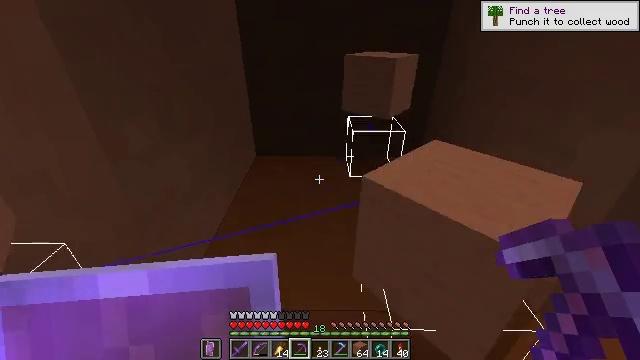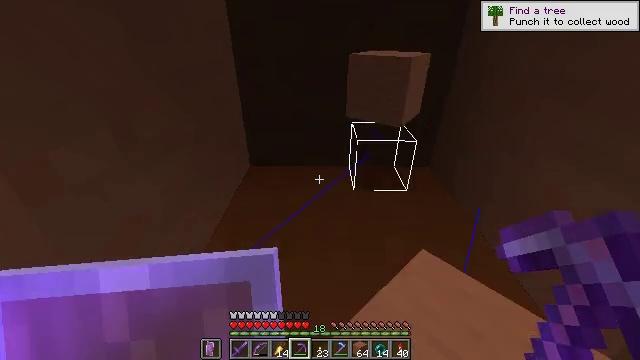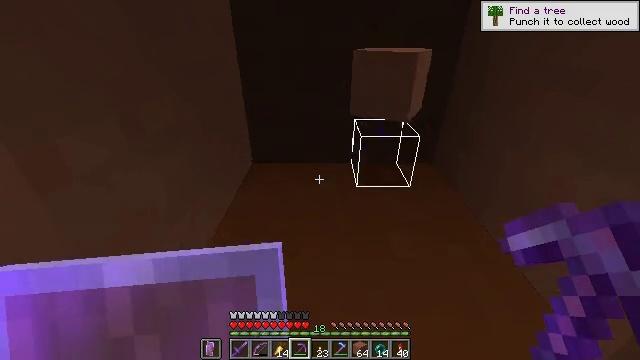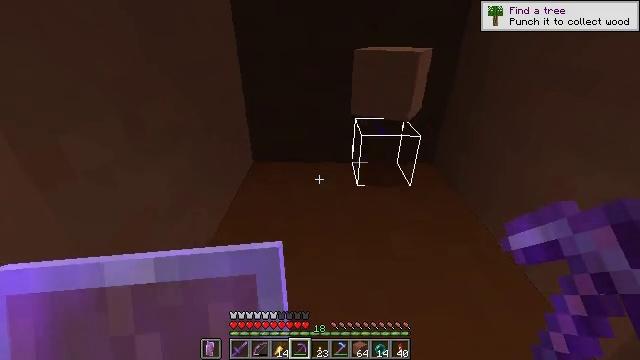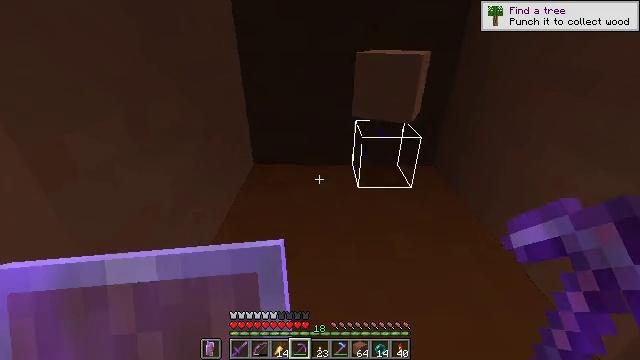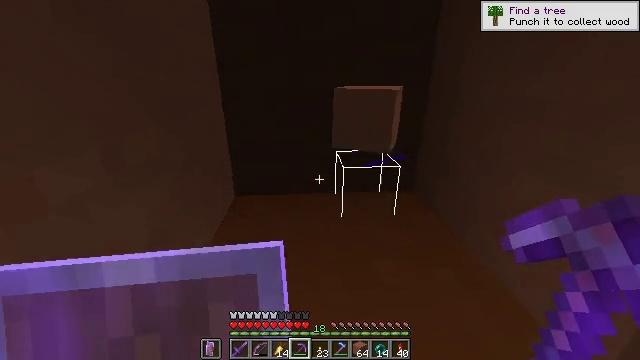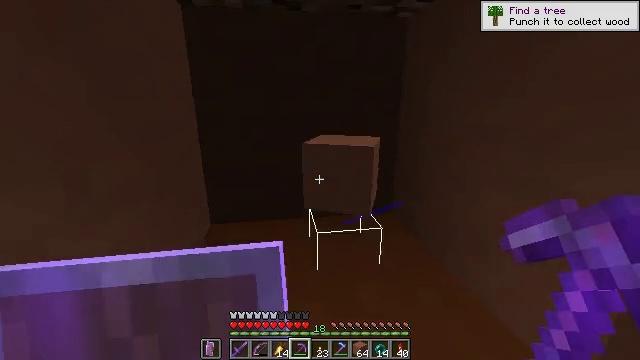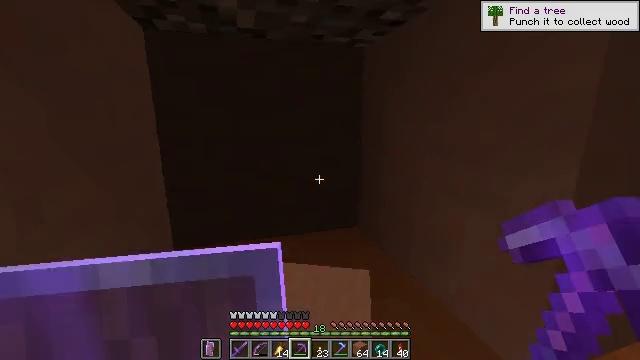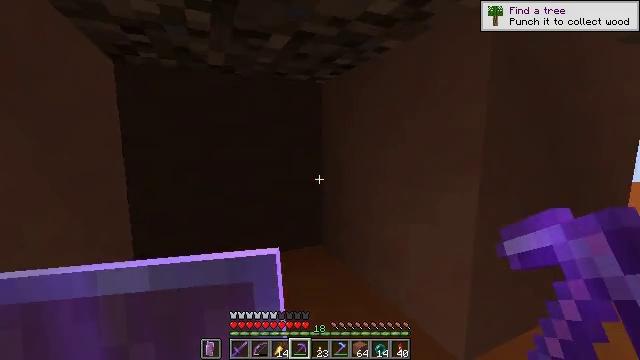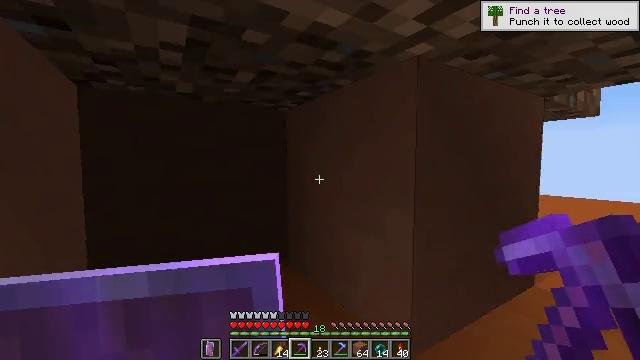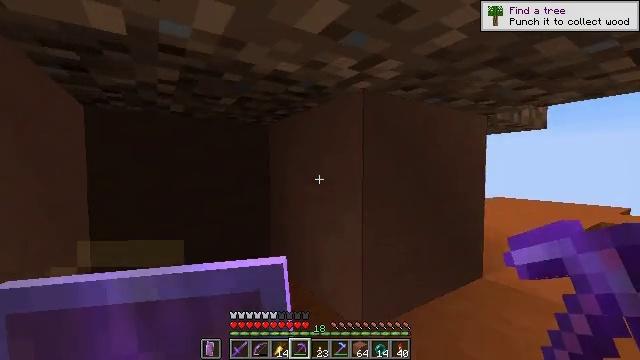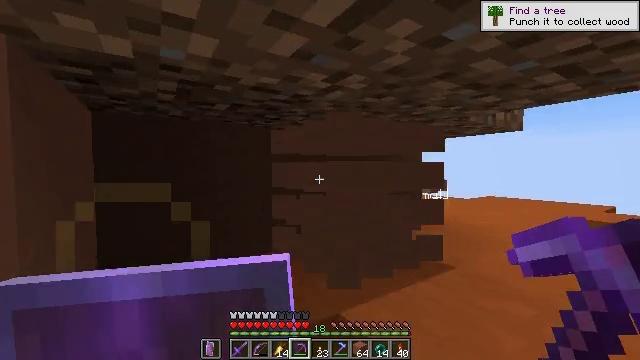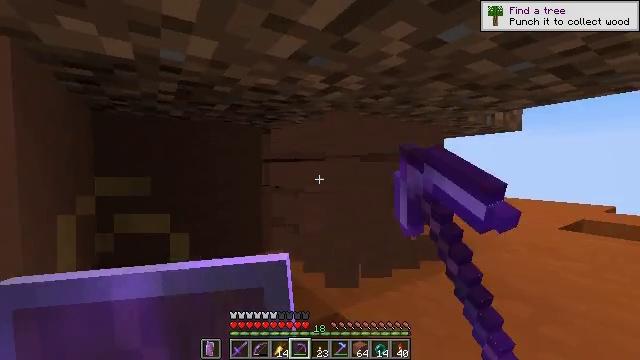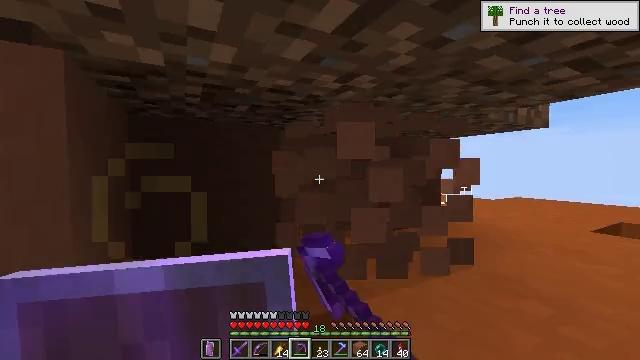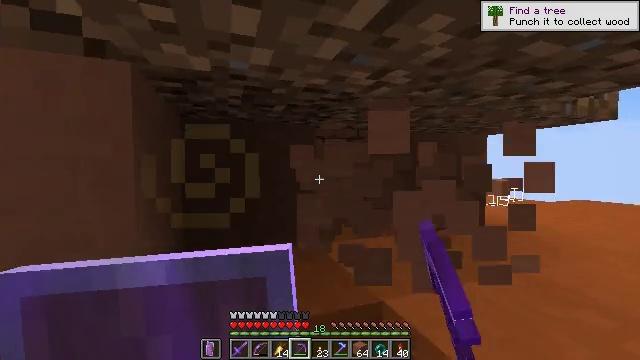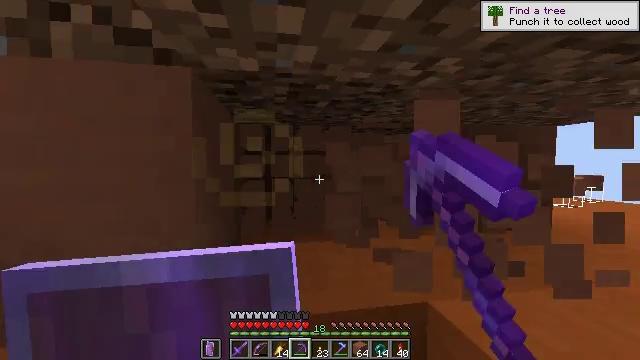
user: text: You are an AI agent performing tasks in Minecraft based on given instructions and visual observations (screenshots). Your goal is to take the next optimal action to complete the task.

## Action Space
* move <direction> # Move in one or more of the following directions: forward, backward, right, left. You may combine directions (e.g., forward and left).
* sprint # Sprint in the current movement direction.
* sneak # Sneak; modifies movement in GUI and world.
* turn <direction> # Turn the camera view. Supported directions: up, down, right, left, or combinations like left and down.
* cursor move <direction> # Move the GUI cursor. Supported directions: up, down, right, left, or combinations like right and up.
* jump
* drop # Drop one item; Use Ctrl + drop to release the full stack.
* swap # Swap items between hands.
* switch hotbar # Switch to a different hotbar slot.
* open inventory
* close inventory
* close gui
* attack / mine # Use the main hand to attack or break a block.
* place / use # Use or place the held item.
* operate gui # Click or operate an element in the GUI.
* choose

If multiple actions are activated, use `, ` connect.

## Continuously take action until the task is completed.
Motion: motion action
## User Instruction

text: Mine the terracotta block.
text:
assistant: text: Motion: move forward
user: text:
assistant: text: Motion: move forward
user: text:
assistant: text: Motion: move forward
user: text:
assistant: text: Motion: no_op
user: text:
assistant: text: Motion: turn right and up
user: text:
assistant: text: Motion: turn right and up
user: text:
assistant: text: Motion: move back, turn right and up
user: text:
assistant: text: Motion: move back, turn right and up
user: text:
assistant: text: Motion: move back, turn right and up
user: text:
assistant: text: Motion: move back, turn right and up
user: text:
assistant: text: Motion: attack / mine
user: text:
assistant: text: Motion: attack / mine
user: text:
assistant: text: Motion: turn left, attack / mine
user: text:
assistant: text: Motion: turn left, attack / mine
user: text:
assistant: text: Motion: turn left, attack / mine
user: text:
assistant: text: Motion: turn left and down, attack / mine
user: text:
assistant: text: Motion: turn left and down, attack / mine
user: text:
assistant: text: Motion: turn left and down, attack / mine
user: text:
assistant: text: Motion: turn left, attack / mine
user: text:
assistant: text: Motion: turn left, attack / mine
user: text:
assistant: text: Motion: turn left, attack / mine
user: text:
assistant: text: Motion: turn left, attack / mine
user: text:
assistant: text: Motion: attack / mine
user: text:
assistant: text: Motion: attack / mine
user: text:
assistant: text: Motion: turn right, attack / mine
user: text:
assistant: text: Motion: attack / mine